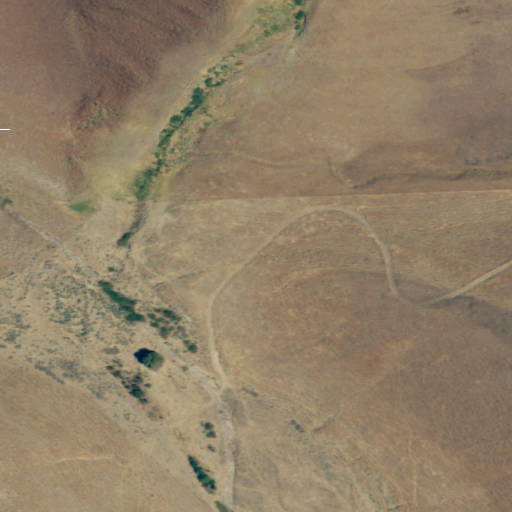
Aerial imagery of valley in Washington named Tule Prong containing grassland and shrub